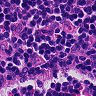
Metastatic tissue present: no